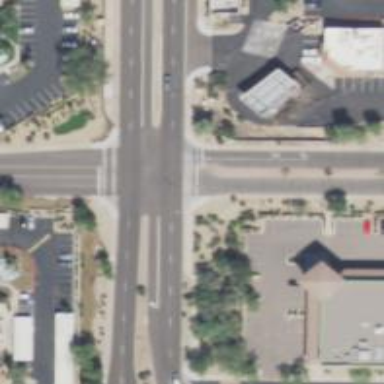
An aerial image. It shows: Solid stop line on the road.